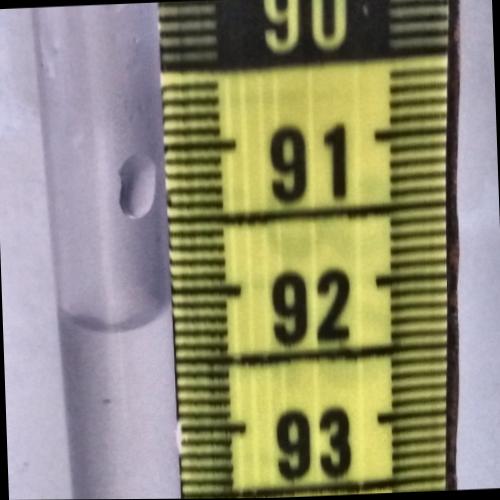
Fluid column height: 92.2 cm